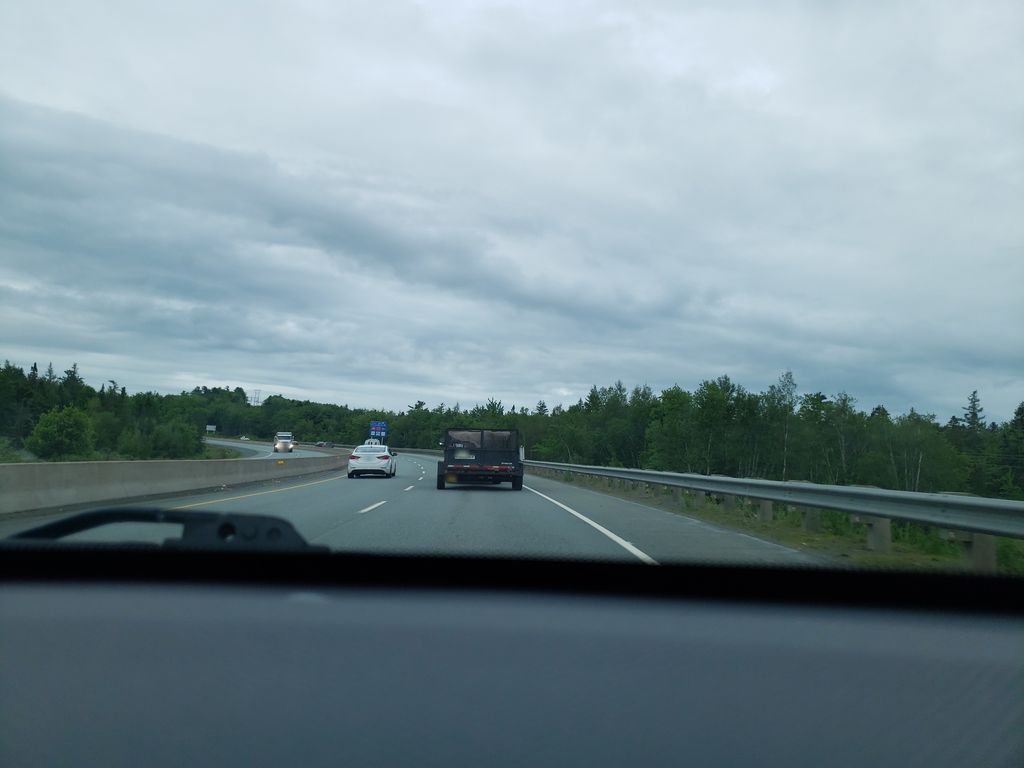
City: halifax